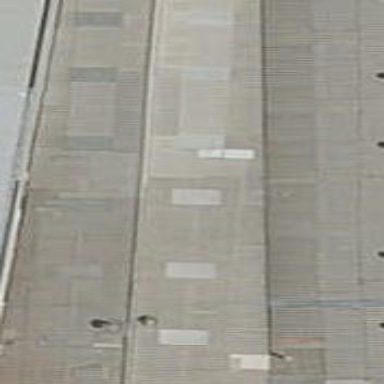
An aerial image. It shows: Industrial building.